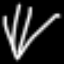
Label: diamond